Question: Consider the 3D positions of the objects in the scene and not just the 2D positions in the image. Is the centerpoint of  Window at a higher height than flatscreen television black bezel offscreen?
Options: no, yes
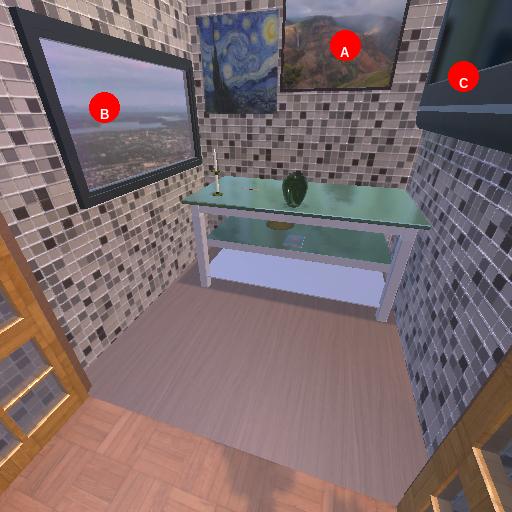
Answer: no